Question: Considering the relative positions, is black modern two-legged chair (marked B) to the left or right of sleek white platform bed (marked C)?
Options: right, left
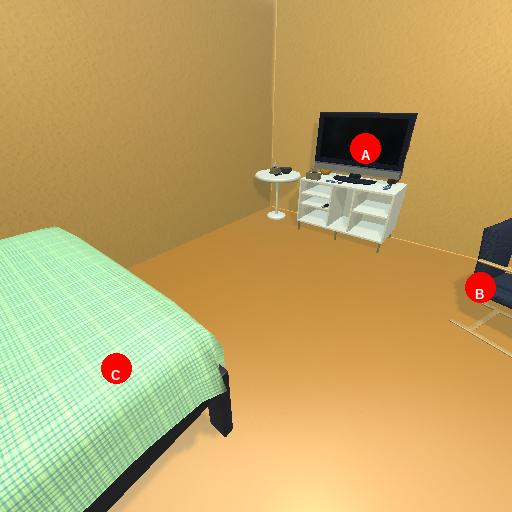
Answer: right